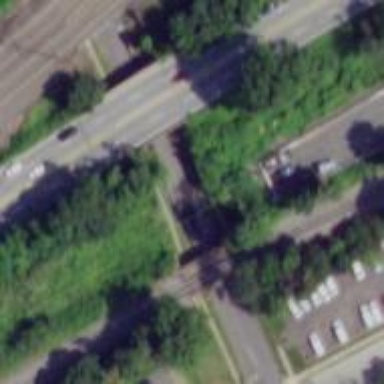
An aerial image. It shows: Abandoned railway bridge.